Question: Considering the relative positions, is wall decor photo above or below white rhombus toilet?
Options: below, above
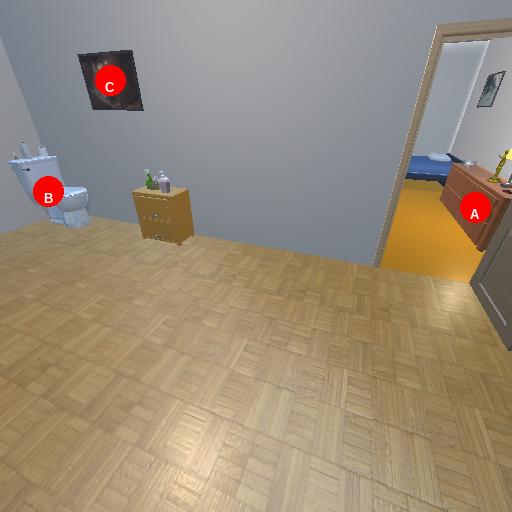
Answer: below